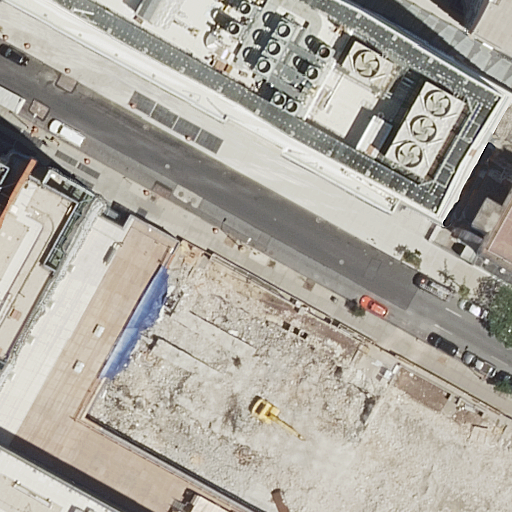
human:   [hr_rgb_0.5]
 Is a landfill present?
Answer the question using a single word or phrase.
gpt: no

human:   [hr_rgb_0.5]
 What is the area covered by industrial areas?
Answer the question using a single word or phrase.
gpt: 0m2

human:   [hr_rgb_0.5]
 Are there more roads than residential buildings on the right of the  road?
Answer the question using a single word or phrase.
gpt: no

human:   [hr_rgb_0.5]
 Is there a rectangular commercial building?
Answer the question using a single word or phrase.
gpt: no

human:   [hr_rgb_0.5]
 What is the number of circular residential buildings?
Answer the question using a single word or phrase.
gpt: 0

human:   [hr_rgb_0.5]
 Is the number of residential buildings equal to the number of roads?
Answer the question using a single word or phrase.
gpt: no

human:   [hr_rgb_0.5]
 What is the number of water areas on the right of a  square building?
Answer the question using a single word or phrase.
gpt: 0

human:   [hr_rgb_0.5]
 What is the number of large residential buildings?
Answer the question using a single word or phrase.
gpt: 5

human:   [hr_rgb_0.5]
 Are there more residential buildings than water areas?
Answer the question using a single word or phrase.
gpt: yes

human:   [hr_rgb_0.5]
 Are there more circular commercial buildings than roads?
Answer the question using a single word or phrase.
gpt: no

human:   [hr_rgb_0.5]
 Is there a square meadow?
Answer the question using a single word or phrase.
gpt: no

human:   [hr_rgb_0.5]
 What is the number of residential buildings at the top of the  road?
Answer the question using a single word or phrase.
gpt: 3

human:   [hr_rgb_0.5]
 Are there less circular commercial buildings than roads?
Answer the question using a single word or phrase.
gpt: yes

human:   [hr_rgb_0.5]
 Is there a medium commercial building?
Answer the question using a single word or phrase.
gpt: no

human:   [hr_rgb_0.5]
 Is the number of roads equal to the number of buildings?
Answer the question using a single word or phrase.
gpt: no

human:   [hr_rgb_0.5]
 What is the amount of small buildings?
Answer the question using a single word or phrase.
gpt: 1

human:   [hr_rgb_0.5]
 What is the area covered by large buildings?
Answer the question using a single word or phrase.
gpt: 11026m2

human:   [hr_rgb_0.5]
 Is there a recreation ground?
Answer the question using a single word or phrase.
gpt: no

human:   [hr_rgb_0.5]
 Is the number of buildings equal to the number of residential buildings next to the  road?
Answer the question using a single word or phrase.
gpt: yes

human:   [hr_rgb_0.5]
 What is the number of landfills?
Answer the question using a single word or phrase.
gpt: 0

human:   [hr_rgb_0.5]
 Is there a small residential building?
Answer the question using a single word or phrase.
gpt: yes

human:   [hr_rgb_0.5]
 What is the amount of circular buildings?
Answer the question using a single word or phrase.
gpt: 0

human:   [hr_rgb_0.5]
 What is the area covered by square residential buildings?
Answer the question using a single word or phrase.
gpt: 0m2

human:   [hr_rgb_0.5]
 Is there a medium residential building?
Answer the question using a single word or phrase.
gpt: no

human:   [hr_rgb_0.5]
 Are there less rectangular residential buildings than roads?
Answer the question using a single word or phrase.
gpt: no

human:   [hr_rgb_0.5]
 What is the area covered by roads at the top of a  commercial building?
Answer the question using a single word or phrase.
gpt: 0m2

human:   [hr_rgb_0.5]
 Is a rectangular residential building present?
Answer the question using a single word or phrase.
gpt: yes

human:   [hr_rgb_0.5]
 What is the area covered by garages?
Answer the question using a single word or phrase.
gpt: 0m2

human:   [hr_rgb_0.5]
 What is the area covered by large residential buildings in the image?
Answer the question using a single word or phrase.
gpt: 11026m2

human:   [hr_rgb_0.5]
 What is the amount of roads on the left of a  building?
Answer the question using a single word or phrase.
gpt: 1

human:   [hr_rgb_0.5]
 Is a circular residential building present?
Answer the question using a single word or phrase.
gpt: no

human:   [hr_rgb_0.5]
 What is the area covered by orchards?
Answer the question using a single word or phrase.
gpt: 0m2

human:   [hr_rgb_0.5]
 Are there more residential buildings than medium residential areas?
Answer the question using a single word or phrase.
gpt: yes

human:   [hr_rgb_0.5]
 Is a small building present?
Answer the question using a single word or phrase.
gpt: yes

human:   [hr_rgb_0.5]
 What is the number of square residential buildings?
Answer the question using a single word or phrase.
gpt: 0

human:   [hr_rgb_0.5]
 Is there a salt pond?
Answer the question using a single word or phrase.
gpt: no